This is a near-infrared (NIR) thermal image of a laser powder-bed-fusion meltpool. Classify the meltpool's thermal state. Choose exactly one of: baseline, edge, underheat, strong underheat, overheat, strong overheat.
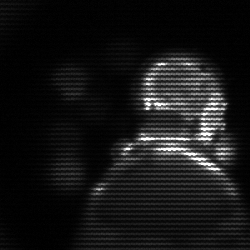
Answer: baseline